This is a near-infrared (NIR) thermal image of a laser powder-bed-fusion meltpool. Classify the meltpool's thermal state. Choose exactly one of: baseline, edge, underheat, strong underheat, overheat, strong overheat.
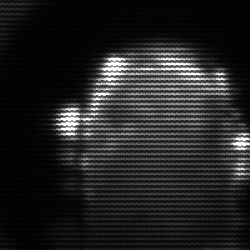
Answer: baseline